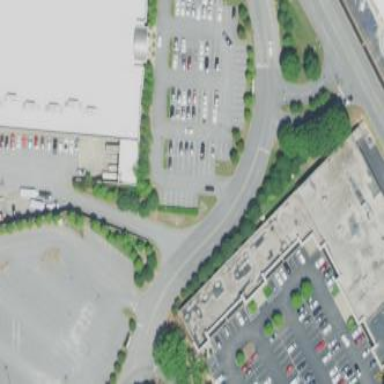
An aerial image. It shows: Parking area with asphalt surface.